Question: I am showing a paper menu (Dart-Polymer Element) whenever a user clicks a menu button inside of a BWU Datagrid which is a Dart port of SlickGrid. The elements behind the menu still show and the user can actually click items behind the menu.
Here's an image of the problem to give you a better idea:

Here's my CSS changes to for the popup menu:
'''
/* dropdown menu */
cr-table /deep/ a {
width: 40px;
overflow: auto;
display: inline-block;
text-overflow: ellipsis;
vertical-align: middle;
}
/** Pretty transition for showing the menu button */
cr-table /deep/ div.bwu-datagrid-row paper-menu-button.menu-button {
visibility: hidden;
opacity: 0;
transition: visibility 0s linear 0.3s,opacity 0.3s linear;
}
cr-table /deep/ div.bwu-datagrid-row:HOVER paper-menu-button.menu-button {
visibility: visible;
opacity: 1;
transition-delay: 0s;
}
'''
- - -
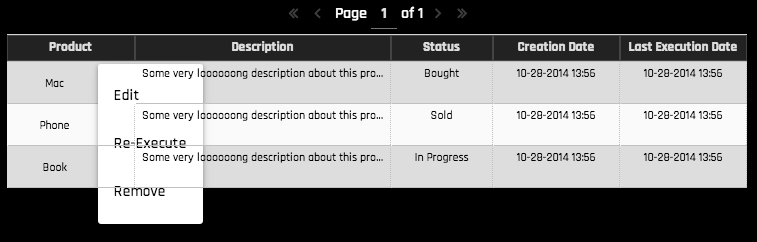
Answer: Set the BWU DataGrid's cells z-index to a value greater than 1, but less than the z-index of the actual paper menu (which has a default of 12).
'''
cr-table /deep/ div.bwu-datagrid-cell {
z-index: 2;
}
'''